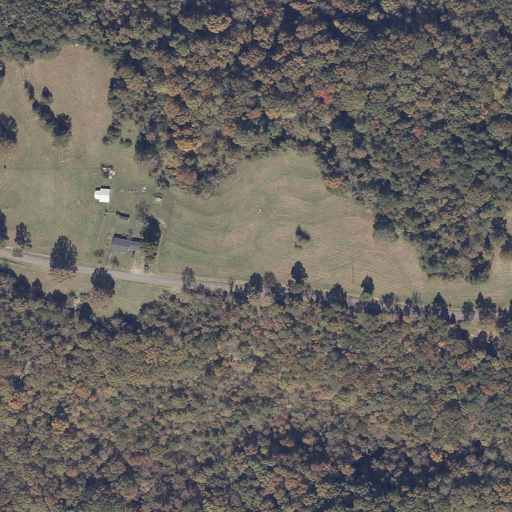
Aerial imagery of ridge(s) in Alabama named Bugaboo Mountain containing deciduous forest, pasture, open development, evergreen forest, mixed forest, and low intensity development